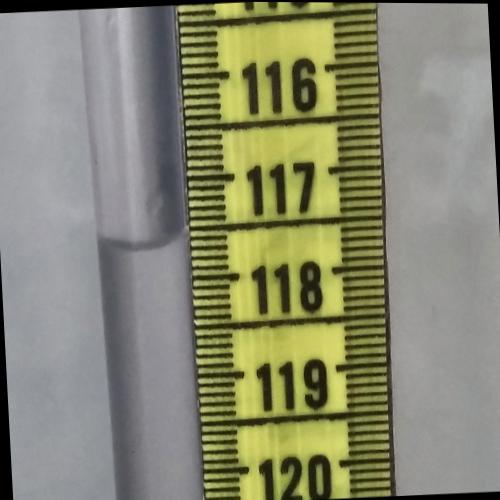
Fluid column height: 117.7 cm